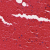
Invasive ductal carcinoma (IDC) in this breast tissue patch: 0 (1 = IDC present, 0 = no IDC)